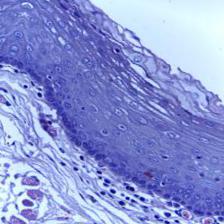
Diagnosis: Normal